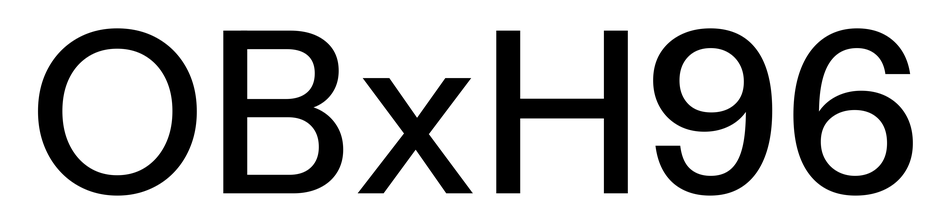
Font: InstrumentSans_Medium